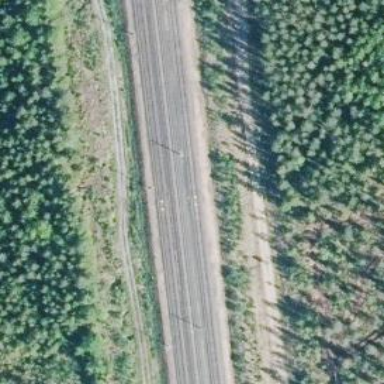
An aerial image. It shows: Railway track with electrified contact lines. This is siding track.